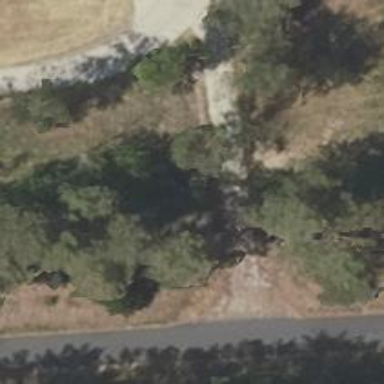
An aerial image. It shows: Concrete driveway.